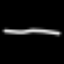
Label: line